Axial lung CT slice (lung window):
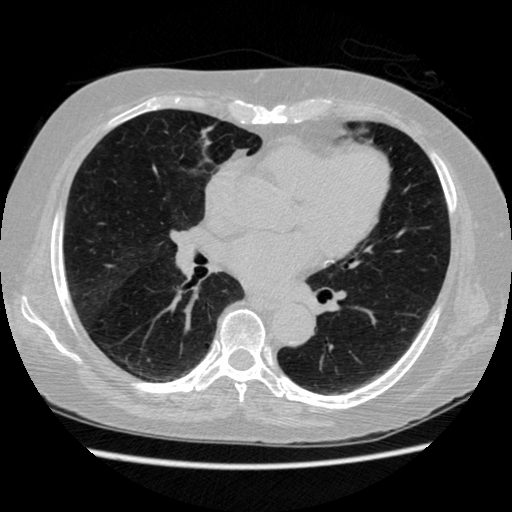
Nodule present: no